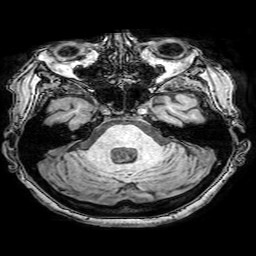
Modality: T1w
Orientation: coronal
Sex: female
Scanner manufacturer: philips
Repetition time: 0.0083 s
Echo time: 0.00388 s